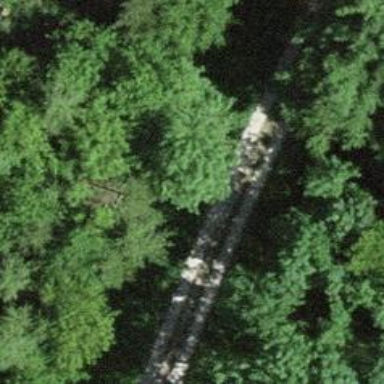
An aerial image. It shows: Track with grade2 tracktype.